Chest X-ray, AP view. Patient: 65 years old, sex F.
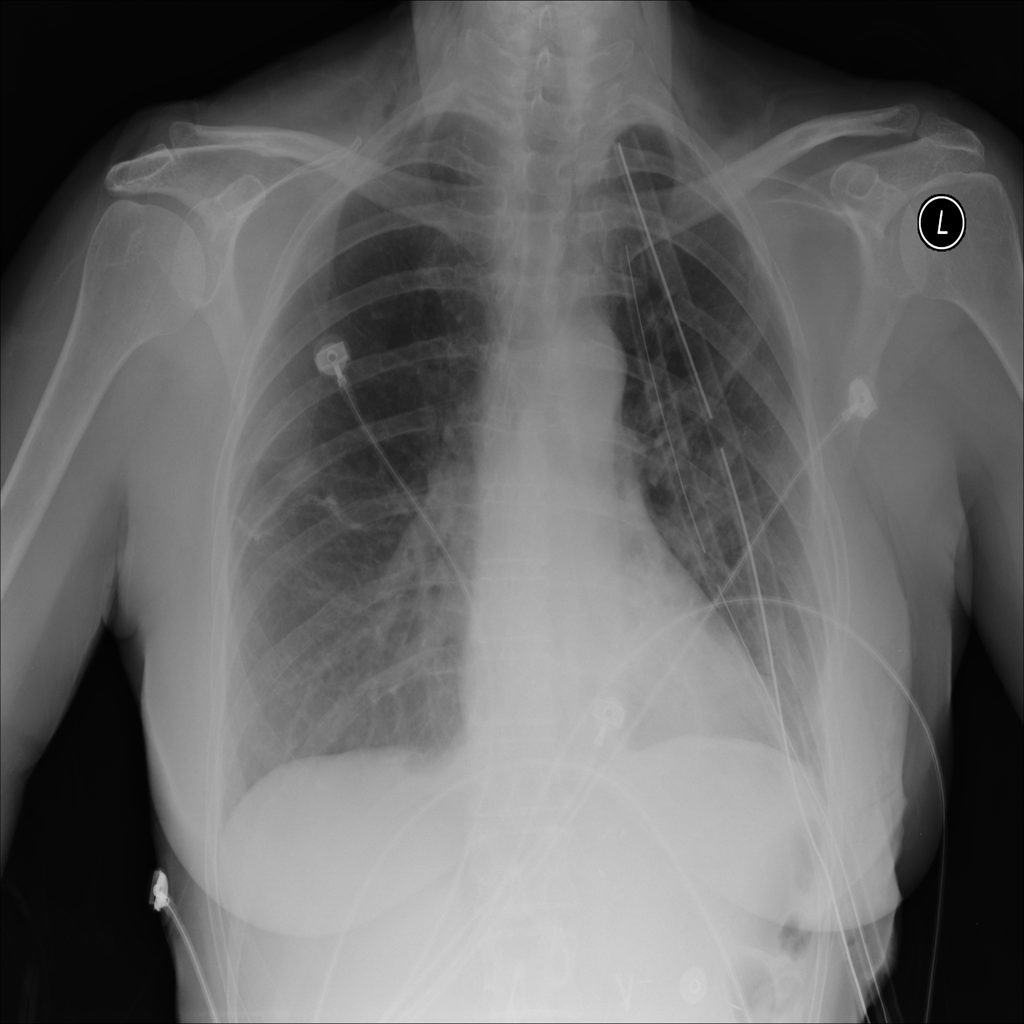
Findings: Pneumothorax